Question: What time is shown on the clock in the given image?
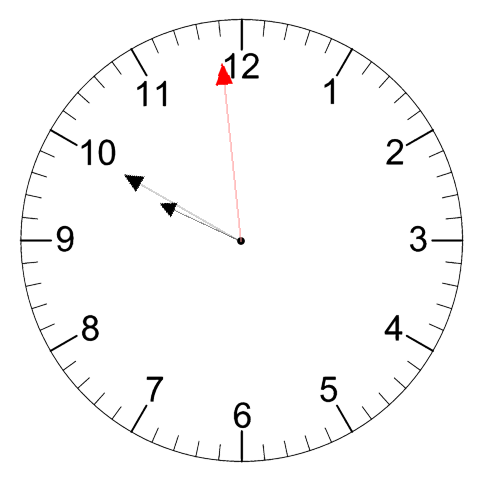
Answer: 09:49:59